Question: My site is very very low. I tried this code and fail. How can i fix it, help me please.
Page load time is 56 sec.
'''
RewriteEngine on
RewriteBase /
RewriteCond %{REQUEST_FILENAME} !-f
RewriteCond %{REQUEST_URI} \.(gif|jpg|jpeg|png)$
RewriteRule .*/images/car_model/defaultcarimage-thumb.jpg [L]
'''

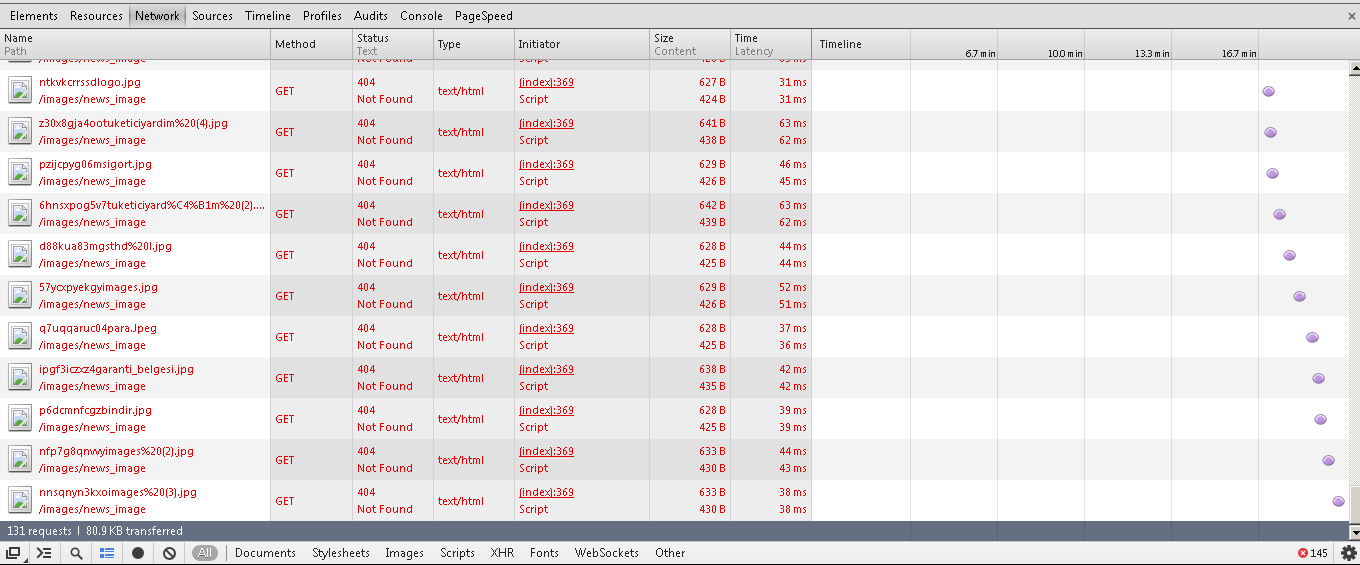
Answer: I would suggest you this.
'''
RewriteEngine on
RewriteBase /
'''
1) Remove ETage and Last-Modified using this code
'''
<FilesMatch "\.(ico|pdf|flv|jpg|jpeg|png|gif|js|css|html|htm|bmp)$">
Header unset Last-Modified
FileETag None
</FilesMatch>
'''
2) Compress text documents using and leave images and other audio/video files etc.
'''
<IfModule mod_deflate.c>
SetOutputFilter DEFLATE
SetEnvIfNoCase Request_URI \.(?:gif|jpg|jpeg|png|rar|zip|mp3|mp4|flv|bmp)$ no-gzip
<IfModule mod_headers.c>
BrowserMatch MSIE !no-gzip !gzip-only-text/html
Header append Vary User-Agent
</IfModule>
</IfModule>
'''
If you want complete code to improve you site speed and 100 in YSlow then let me know i will provide you my htaccess code which i use for my site.